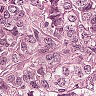
Metastatic tissue present: yes